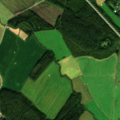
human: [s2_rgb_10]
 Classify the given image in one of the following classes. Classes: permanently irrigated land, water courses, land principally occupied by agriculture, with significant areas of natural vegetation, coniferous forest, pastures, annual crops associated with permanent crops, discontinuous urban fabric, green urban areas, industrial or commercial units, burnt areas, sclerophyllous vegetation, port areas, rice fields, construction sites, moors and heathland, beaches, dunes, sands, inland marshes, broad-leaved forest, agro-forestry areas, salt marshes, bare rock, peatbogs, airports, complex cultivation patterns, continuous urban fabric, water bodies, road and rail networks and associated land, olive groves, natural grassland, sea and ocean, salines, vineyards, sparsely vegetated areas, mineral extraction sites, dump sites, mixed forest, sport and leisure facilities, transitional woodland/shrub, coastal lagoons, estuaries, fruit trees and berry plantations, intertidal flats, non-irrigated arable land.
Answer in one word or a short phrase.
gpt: non-irrigated arable land, land principally occupied by agriculture, with significant areas of natural vegetation, mixed forest